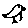
Label: bird